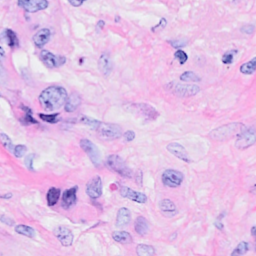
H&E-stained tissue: Breast